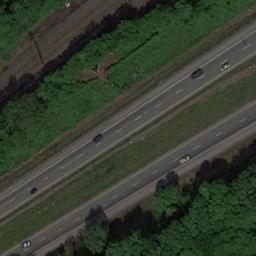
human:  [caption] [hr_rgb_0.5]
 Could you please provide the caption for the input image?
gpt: The workshops on the highway are widely spaced .

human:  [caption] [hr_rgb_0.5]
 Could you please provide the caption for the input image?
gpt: There are large green forests around the freeway and there are many cars on the freeway .

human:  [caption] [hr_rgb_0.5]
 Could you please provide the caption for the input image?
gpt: A straight freeway and a small road go through the green belt and some cars are driving on the freeway .

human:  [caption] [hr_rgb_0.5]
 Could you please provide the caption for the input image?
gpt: The freeway goes through the forest with some cars .

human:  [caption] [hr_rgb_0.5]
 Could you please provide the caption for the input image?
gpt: There are green lawns and trees beside the freeway .